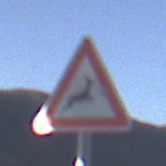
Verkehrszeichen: WildwechselLinks
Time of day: SunriseSunset
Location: Outdoor (Nature)
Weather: Clear
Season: NotSpecified
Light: Natural